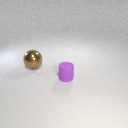
large brown metal sphere to the left of small purple rubber cylinder